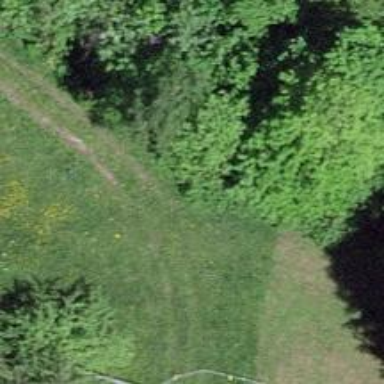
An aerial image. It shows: Grassy track with grade 5 track type.